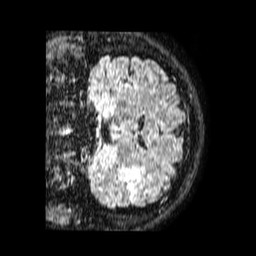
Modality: FLAIR
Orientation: coronal
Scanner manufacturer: philips
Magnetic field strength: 1.5 T
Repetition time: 4.8 s
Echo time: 0.3 s